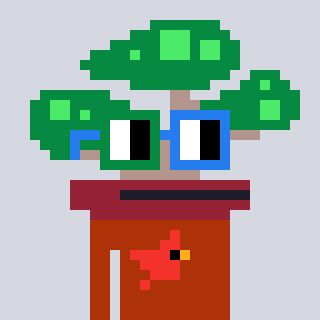
a pixel art character with square green and blue glasses, a bonsai-shaped head and a hotbrown-colored body on a cool background